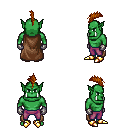
a pixel art fantasy rpg character, male body template, orc, green skin, brown cape, magenta pants, brunette mohawk hairstyle, metal gloves, gold boots, four views (front, back, left, right), 2x2 character sprite sheet, small pixel art, hard edges, no anti-aliasing